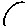
Label: smiley face